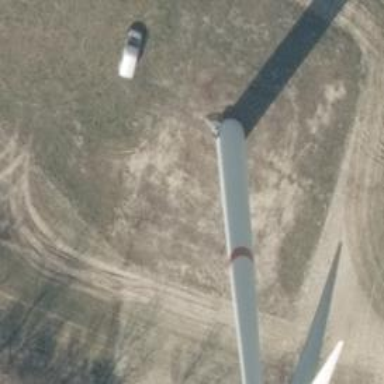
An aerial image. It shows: Wind generator with horizontal axis. The generator is wind turbine.